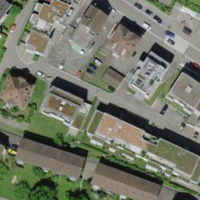
EUNIS habitat code: 54
Species observed at this site:
Felis catus